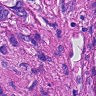
Metastatic tissue present: yes